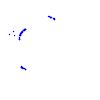
Particle: proton